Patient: sex M, age 58
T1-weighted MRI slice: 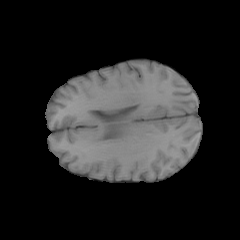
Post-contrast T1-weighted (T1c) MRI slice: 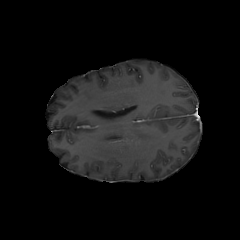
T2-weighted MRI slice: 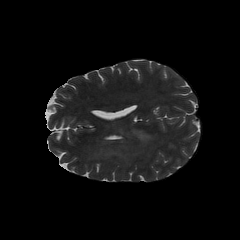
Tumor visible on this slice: yes
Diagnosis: Glioblastoma, IDH-wildtype
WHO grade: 4